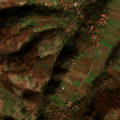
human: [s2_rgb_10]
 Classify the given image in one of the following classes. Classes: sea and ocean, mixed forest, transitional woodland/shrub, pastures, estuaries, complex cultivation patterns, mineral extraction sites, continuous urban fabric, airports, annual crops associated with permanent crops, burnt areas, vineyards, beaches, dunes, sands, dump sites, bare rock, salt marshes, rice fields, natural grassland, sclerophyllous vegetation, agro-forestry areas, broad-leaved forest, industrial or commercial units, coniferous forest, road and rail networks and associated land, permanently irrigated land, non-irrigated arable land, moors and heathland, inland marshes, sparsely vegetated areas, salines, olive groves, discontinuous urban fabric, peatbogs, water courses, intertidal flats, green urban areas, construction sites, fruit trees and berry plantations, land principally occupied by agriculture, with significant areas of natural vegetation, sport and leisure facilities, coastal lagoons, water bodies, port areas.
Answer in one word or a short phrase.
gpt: complex cultivation patterns, land principally occupied by agriculture, with significant areas of natural vegetation, broad-leaved forest